Question: RGBA -- workaround for IE is "DXImageTransform.Microsoft.gradient".Found a provided by www.css3please.com for cross browser transparency,but applying this gradient on IE(IE8) -- works,but the text loses its clearness/legibility.
applying 'georgia' to make the font look uniform on all the browsers,but the text does not appear properly after i apply gradient . Here's the JSFiddle <URL>
the code is--
'''
<!DOCTYPE html PUBLIC "-//W3C//DTD XHTML 1.0 Transitional//EN"
"http://www.w3.org/TR/xhtml1/DTD/xhtml1-transitional.dtd">
<meta http-equiv="X-UA-Compatible" content="IE=9" />
<html>
<style type="text/css">
.georgiaWithTransform{
font-family: Georgia;
height: 80px;
width: 800px;
font-family: "Georgia", Geneva ;
word-wrap:break-word;
background-color: rgba(150, 150, 150, 0.3); /* FF3+, Saf3+, Opera 10.10+, Chrome, IE9 */
filter: progid:DXImageTransform.Microsoft.gradient(startColorstr=#4C969696,endColorstr=#4C969696); /* IE6-IE9 */
zoom: 1;
}
.georgiaWithoutTransform{
font-family: Georgia;
margin-top: 30px;
height: 80px;
width: 800px;
font-family: "Georgia", Geneva ;
word-wrap:break-word;
background-color: rgba(150, 150, 150, 0.3); /* FF3+, Saf3+, Opera 10.10+, Chrome, IE9 */
}
</style>
<body>
<div class="georgiaWithTransform">Georgia does not appear properly with transformation in IE 8,and i do not understand why this is happening</div>
<div class="georgiaWithoutTransform">Georgia properly without transformation in IE 8,You can notice the difference in the appearance of the text here as compared to the top part( Noticeable only in IE)</div>
</body>
</html>
'''
Cant understand why this is happening and badly need a workaround for this problem.
Here's a screen shot of the problem on IE8 --

Same happens on the fiddle as well.. problem is seen only on IE,not sure why..
Please help,
Thanks in advance
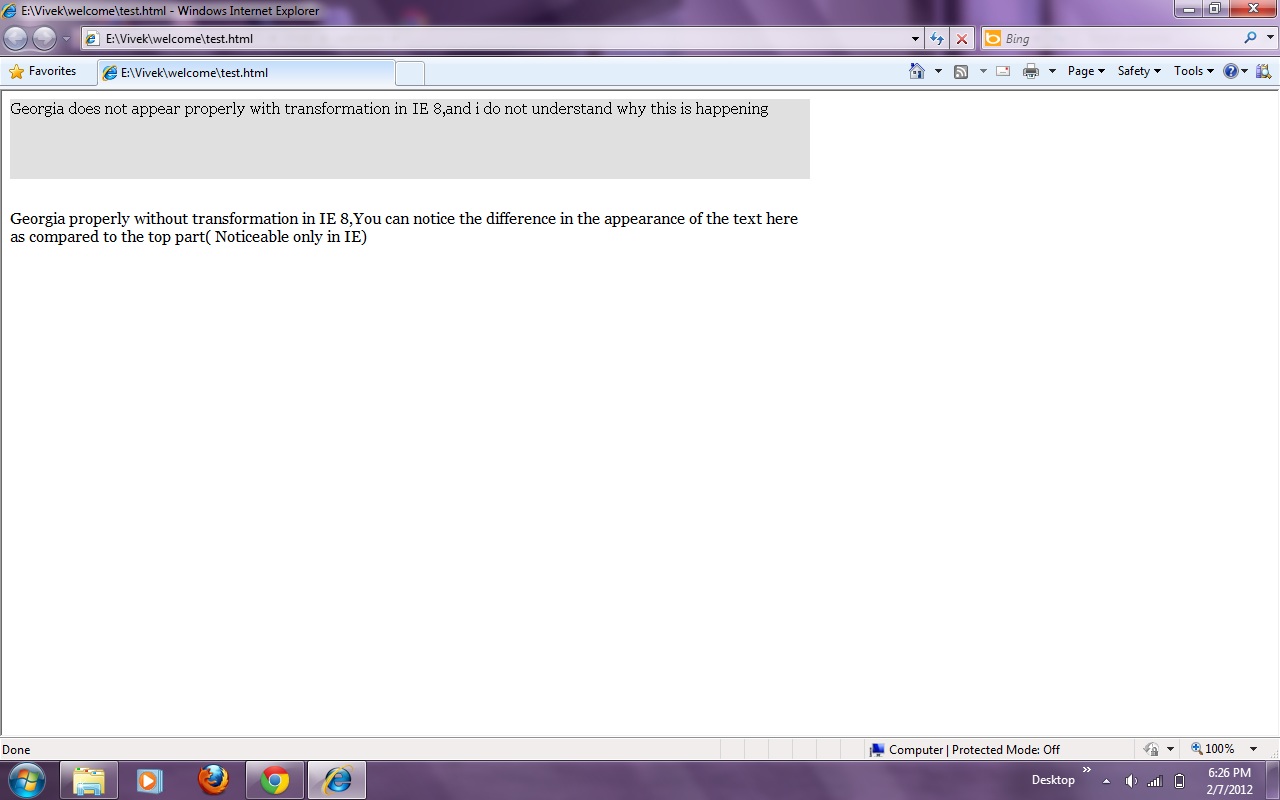
Answer: I had a similar problem once with opacity filters in IE, the alternative that was suggested to me was using 2x2 image and background-repeat. In your case, you could try the same with a 1px width and the content height as height for your image with the desired gradient applied. This may not help you much but, here is the link to aforementioned question.
P.S : using an image as a workaround did work like a charm for me.
<URL>